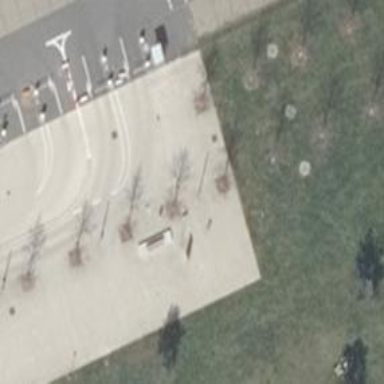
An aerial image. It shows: Service road designated as parking aisle with sidewalk on the left.